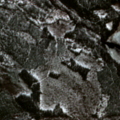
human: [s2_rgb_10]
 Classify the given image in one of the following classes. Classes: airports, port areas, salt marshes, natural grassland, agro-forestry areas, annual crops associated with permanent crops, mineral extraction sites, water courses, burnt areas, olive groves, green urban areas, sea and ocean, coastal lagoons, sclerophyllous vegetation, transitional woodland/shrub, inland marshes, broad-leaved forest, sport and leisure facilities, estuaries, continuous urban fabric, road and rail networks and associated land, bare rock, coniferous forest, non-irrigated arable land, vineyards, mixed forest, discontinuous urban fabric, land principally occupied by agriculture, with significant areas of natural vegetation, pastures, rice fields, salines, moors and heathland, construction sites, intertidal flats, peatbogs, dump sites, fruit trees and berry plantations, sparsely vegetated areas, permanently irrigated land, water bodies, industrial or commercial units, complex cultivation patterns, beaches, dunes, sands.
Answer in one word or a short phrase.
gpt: coniferous forest, mixed forest, transitional woodland/shrub, water bodies